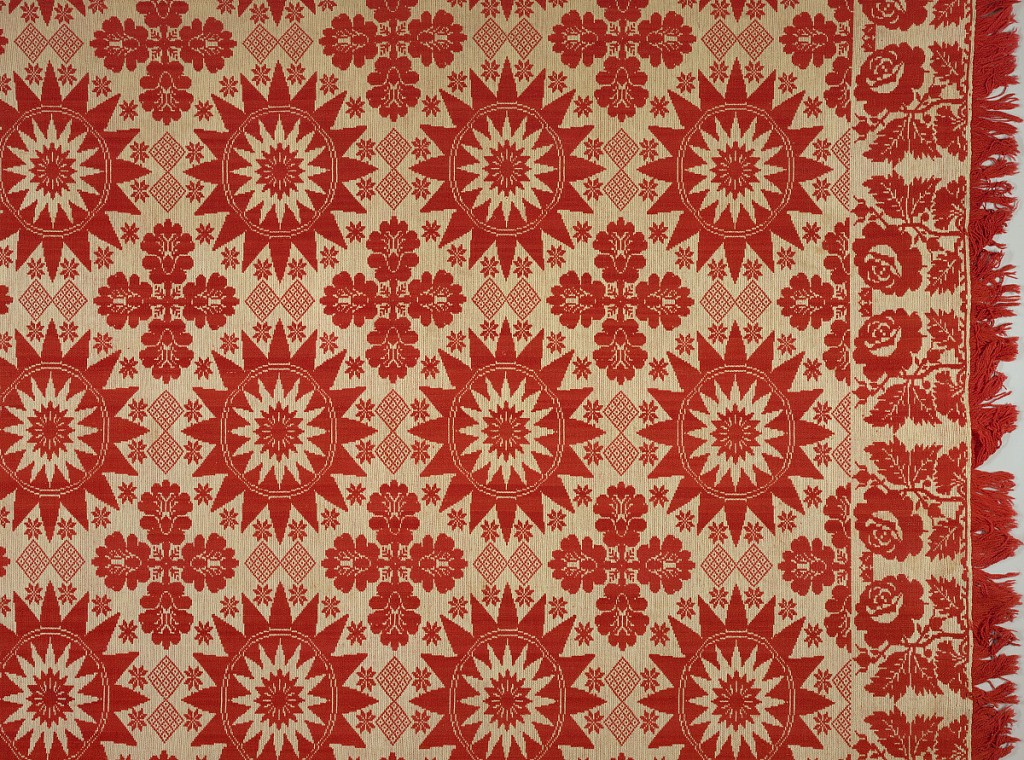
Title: Coverlet
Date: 1848
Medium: wool, cotton
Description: Summer and Winter-style coverlet has a star and flower pattern covering the central field with a rose border. Colors are red and white. Woven inscription reads: "Made by H. Haeseler, Orwigsburg, Property of -----, 1848."